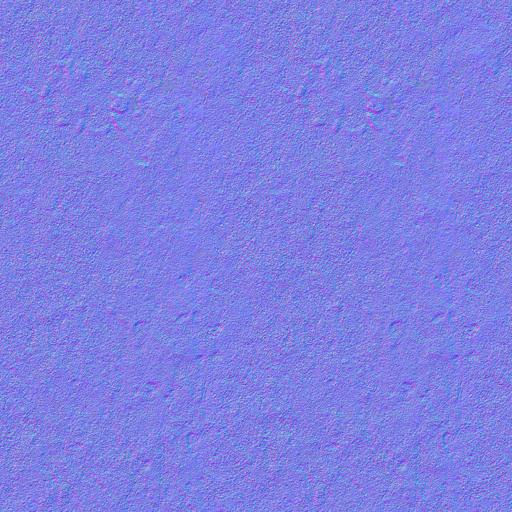
gravel yellow